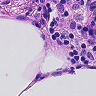
Metastatic tissue present: no